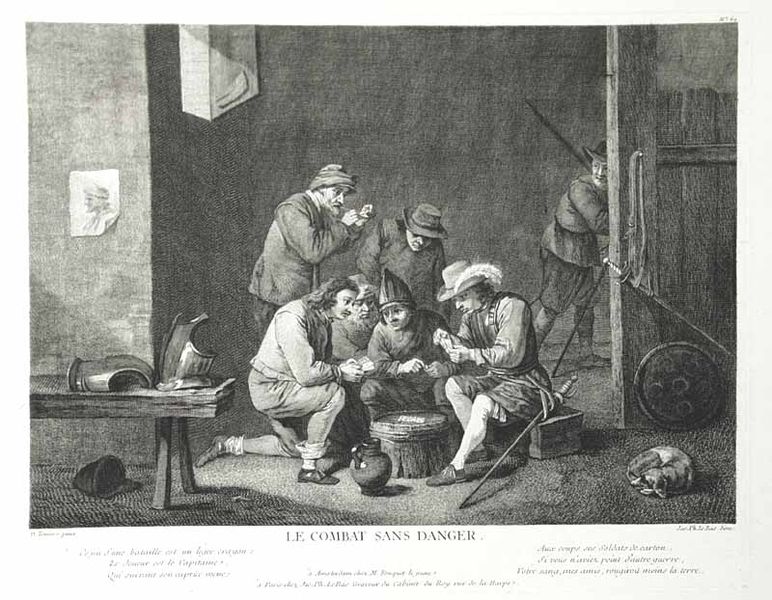
Titel: Le combat sans danger
Künstler: Jacques-Philippe Lebas
Standort: Karlsruhe
Institution: Staatliche Kunsthalle Karlsruhe
Schlagwörter: dunkel, feder, gruppe, kampf, mann, schatten, weiß, menschen, sitzen, fenster, frankreich, grau, hell, hintergrund, holz, hut, hüte, köpfe, licht, männer, raum, schwarz, skizze, stuhl, szene, tisch, tür, zeichnung, zimmer, hund, gespräch, leute, versammlung, bart, jacke, kappe, kneipe, mütze, trinken, wand, wirtschaft, barock, federn, rahmen, stehen, tablett, bild, hände, innenraum, portrait, porträt, wache, öl, gehen, hütte, boden, haare, interieur, kostüm, sitzend, innen, personen, blatt, renaissance, tugend, bauern, genre, kanne, krug, vase, federhut, bein, holzschnitt, schrift, papier, ruhen, schlafen, schlafend, spieler, schuhe, zuschauer, mauer, grafik, graphik, pause, bank, rand, schemel, französisch, rad, krieg, schlacht, lanze, soldaten, wein, glücksspiel, karten, kartenspiel, runde, spielen, pfeife, rauchen, stube, kammer, lichteinfall, bauer, tor, wände, spiel, katze, strümpfe, schild, panzer, scheune, geld, hocken, druck, schwarz-weiss, druckgrafik, schraffur, holzstich, radierung, stich, gefahr, illustration, militär, revolution, schwert, schwerter, streit, säbel, text, waffen, knien, waffe, plakat, bleistift, kiste, degen, helm, treffen, fass, rüstung, gravur, poster, lüge, öffnung, helme, brustpanzer, harnisch, beugen, werkstatt, mittelalter, wams, krieger, stall, hellebarde, wächter, diskussion, abgelegt, heimlich, plan, niederländer, speer, edelmann, kupferstich, hinterhalt, reproduktion, ausruhen, schraffierung, wachen, greise, baumstumpf, tonkrug, gasthaus, wirtshaus, speilen, tonne, schenke, jagdszene, fenste, kruf, teile, rüstungen, planung, tiefdruck, schlafender hund, spitzhut, beraten, beratung, spiess, stammtisch, würfeln, liste, tugenden, brustschild, hur, harnische, ohne, verrat, bewaffnung, mmänner, landsknechte, verboten, verschwörung, redierung, wanted, feilschen, schneke, müten, musketier, spelunke, nien, waffenb, brustharnisch, dunkelk, kartenspieler, mämmer, danger, sans, franzöisch, bauernaufstand, le, 6 männer, lymphgefäß, grüstung, #mann, wachstube, comvat, schilkd, ästich, kartemn, combat, schwerte3r, stiich, le comabt sans danger, schlacht ohne gefahrn, comabt gefahr, comabt, mkann, krung, gruppe von männern, ohne angst, kampf ohne, le combat sans danger, fanzösisch, das spiel ohne gefahr, kartensoiel, le combat dans danger, gefahrlos, schnke, #trinken, innendarstellung, sans danger, vlk, gruppew